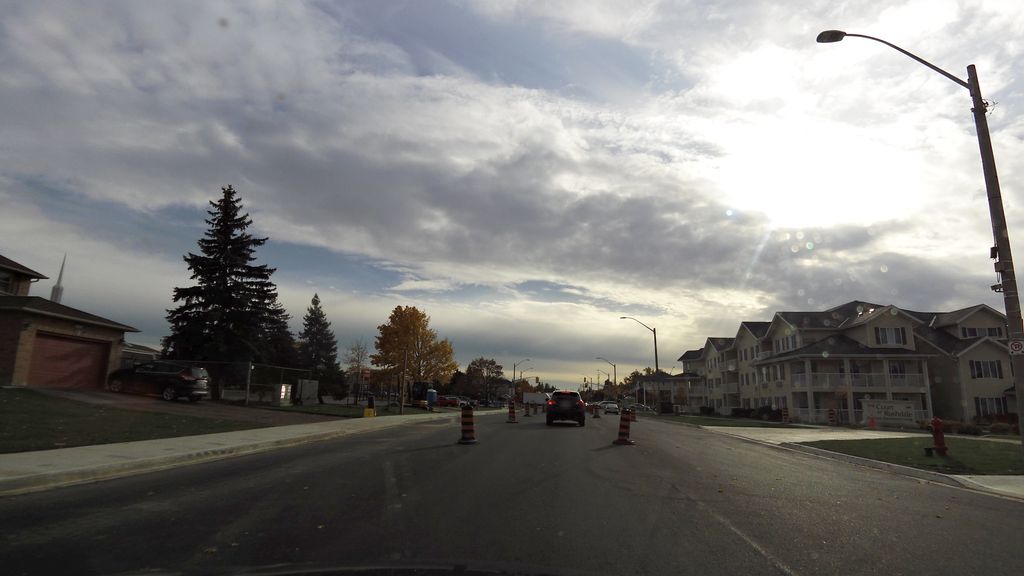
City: hamilton